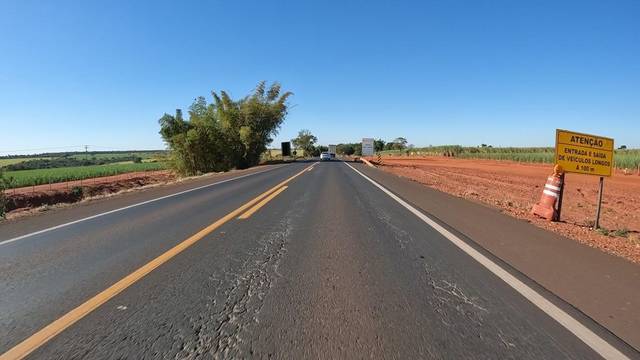
Region: Brazil
Coordinates: -20.575, -48.637